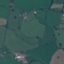
Land use / land cover: Pasture